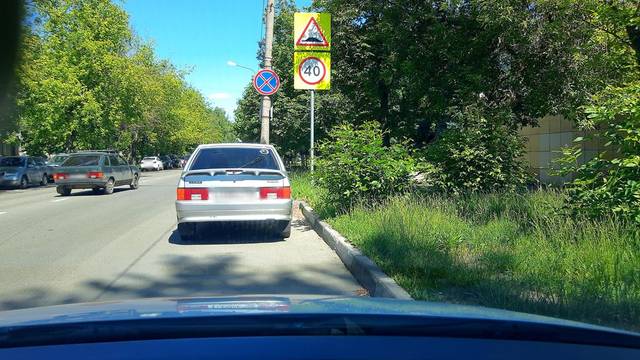
Region: Russia
Coordinates: 55.787, 38.449